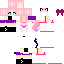
A female human skin with pale skin, wearing blonde long hair dressed in a blue tshirt and black pants, featuring a closed mouth.